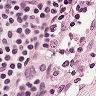
Metastatic tissue present: no